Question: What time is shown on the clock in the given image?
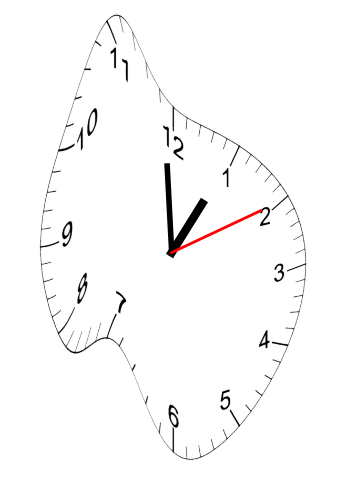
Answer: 12:59:10